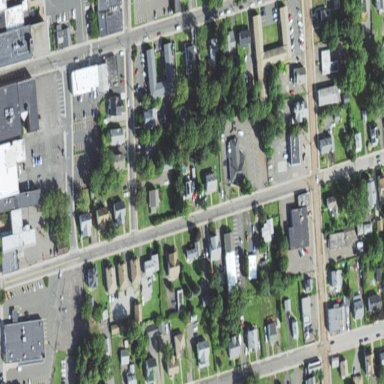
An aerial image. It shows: Sidewalk.